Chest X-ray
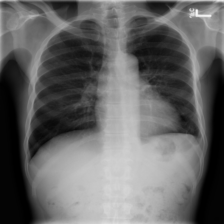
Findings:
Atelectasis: negative
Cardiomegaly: negative
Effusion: negative
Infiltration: negative
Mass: negative
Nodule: negative
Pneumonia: negative
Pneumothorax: negative
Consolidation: negative
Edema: negative
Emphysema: negative
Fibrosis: negative
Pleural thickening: negative
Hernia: negative